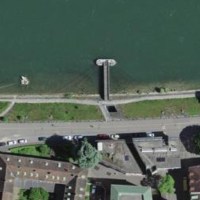
EUNIS habitat code: 54
Species observed at this site:
Chroicocephalus ridibundus
Equisetum arvense
Sedum acre
Limax maximus